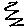
Label: zigzag